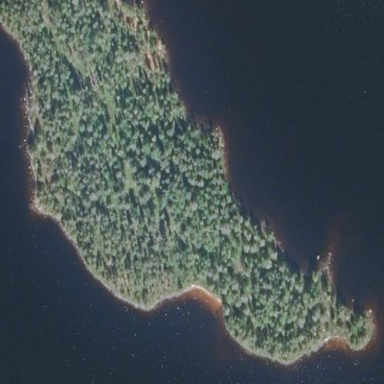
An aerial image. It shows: Islet.